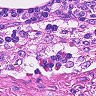
Metastatic tissue present: no